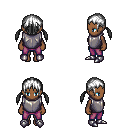
a pixel art fantasy rpg character, female body template, human, dark skin, steel chest armor, magenta pants, white twin-tailed hairstyle, metal boots, four views (front, back, left, right), 2x2 character sprite sheet, small pixel art, hard edges, no anti-aliasing